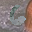
Label: 6